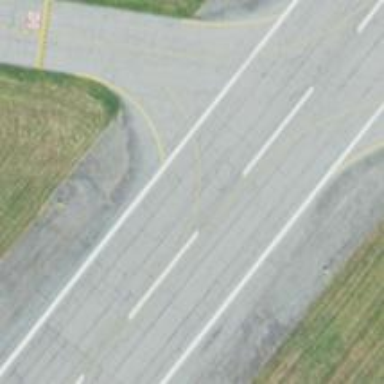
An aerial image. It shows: Runway surface made of asphalt at airport.